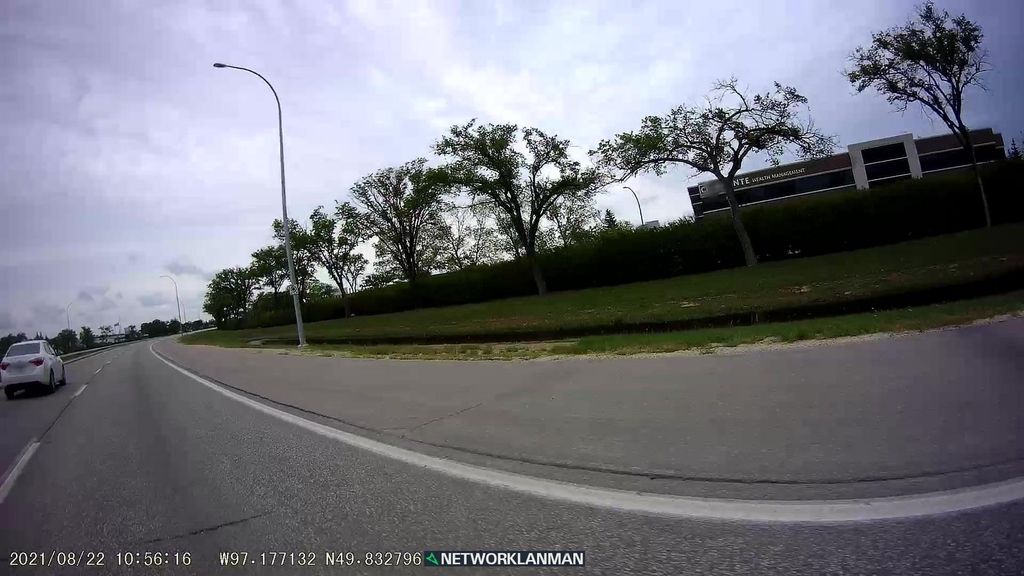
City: winnipeg